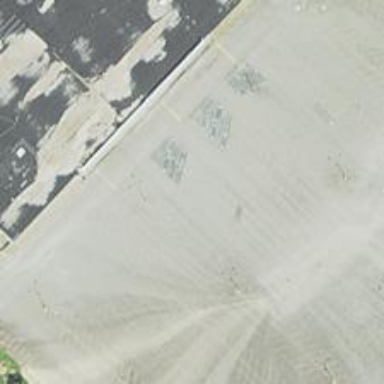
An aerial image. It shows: Parking area with surface.